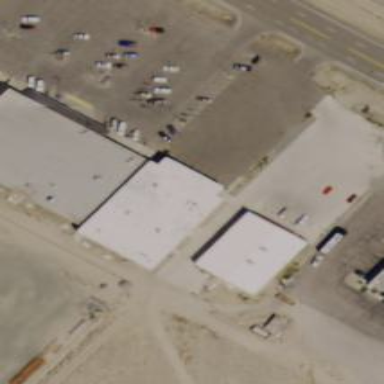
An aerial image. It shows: Retail building.